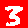
Digit: 3